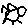
Label: bird